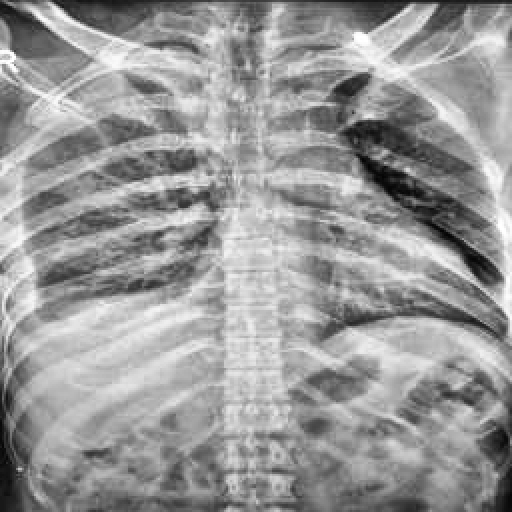
Finding: TUBERCULOSIS